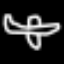
Label: airplane